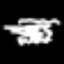
Label: squiggle